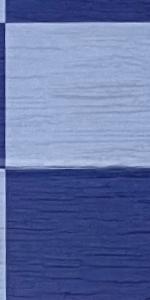
Label: Empty